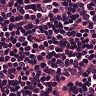
Metastatic tissue present: no